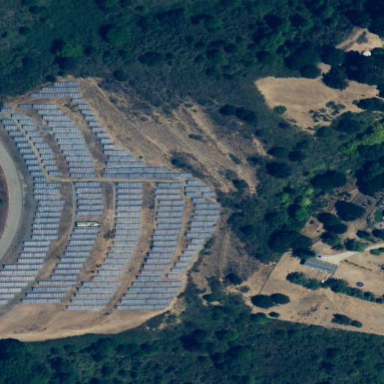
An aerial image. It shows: Solar power plant utilizing photovoltaic technology.